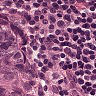
Metastatic tissue present: yes